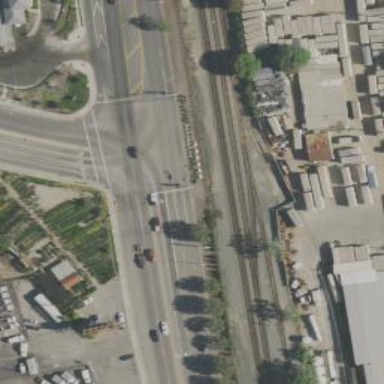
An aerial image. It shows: Railway spur service.